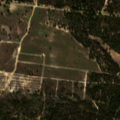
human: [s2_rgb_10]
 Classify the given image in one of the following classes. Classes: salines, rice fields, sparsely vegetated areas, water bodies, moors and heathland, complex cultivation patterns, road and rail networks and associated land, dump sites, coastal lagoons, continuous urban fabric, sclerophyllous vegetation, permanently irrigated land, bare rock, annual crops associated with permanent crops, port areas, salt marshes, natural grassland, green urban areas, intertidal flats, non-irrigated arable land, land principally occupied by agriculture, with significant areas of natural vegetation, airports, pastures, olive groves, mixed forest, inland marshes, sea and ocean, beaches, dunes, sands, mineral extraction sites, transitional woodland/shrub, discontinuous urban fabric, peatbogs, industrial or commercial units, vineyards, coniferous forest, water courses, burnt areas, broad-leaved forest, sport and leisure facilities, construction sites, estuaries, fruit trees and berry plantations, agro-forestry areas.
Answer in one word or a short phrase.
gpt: pastures, land principally occupied by agriculture, with significant areas of natural vegetation, broad-leaved forest, mixed forest, transitional woodland/shrub